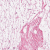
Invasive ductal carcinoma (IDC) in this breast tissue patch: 0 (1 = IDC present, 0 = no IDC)